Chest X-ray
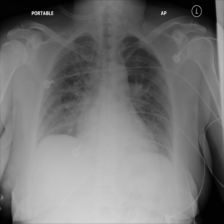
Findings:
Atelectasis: negative
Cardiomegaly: negative
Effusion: negative
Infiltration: negative
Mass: negative
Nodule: negative
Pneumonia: negative
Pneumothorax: negative
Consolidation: negative
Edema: negative
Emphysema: negative
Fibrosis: negative
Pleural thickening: negative
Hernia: negative